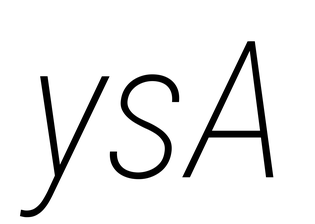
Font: Roboto-Italic_Condensed_ExtraLight_Italic